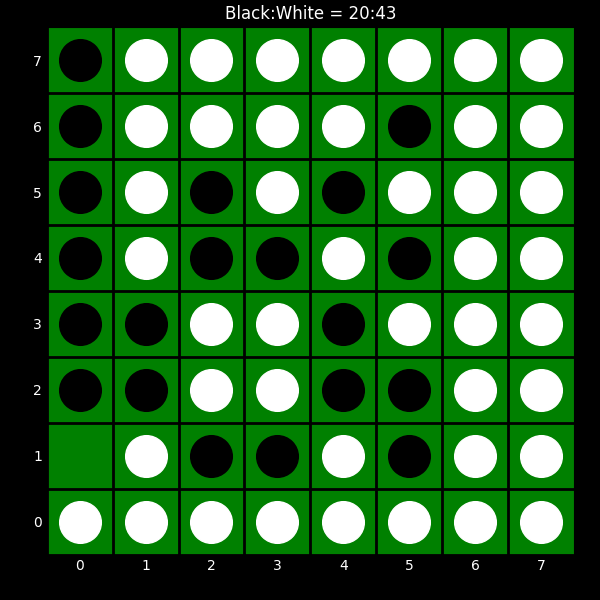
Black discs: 20
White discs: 43